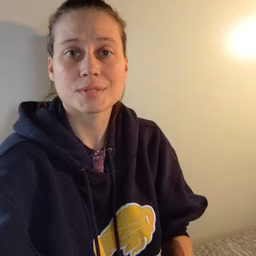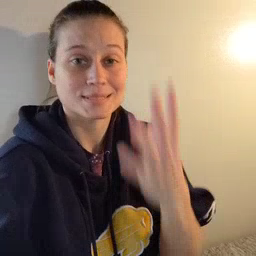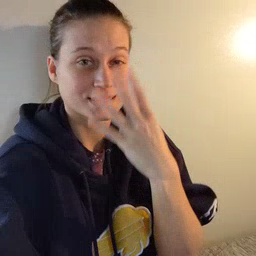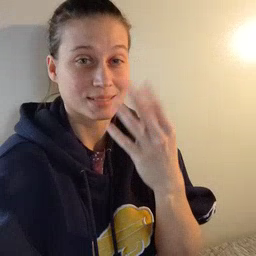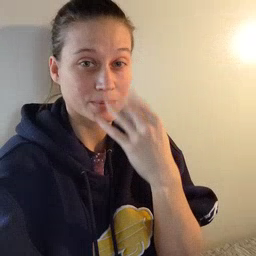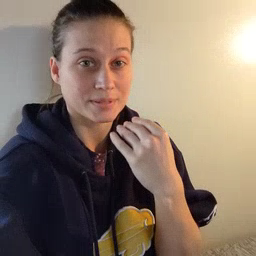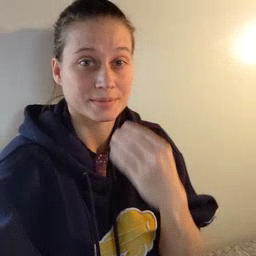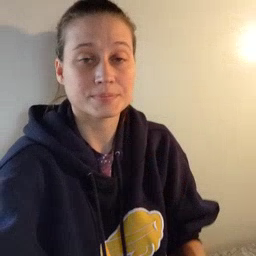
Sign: sleepy